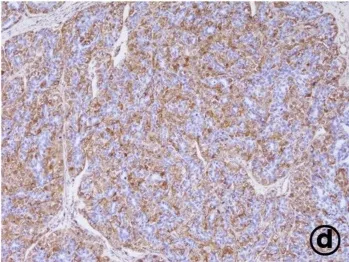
Immunohistochemical staining of the resected tissue (100x magnification). (d) Positive smooth muscle actin staining in myoepithelial cells.
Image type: pathology (immunostaining)